Field crop: maize
Growth stage: 2
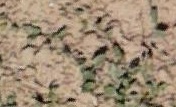
Species: convolvulus